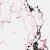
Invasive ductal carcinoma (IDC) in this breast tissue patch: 0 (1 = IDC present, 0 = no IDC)